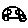
Label: car